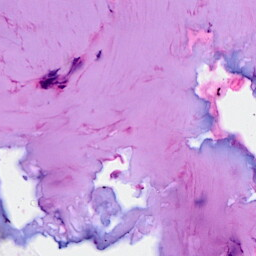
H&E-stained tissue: Breast